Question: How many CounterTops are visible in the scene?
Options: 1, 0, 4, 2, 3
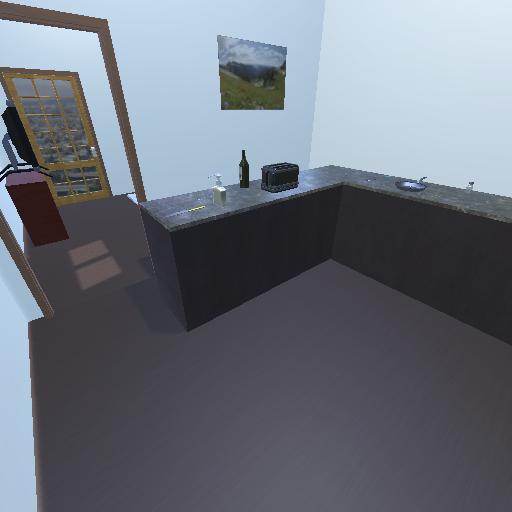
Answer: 1